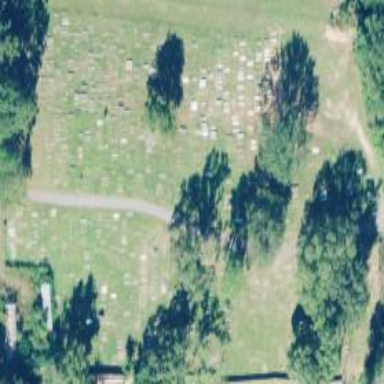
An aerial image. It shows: Cemetery.